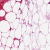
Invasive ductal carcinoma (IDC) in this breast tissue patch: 0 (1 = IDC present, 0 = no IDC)